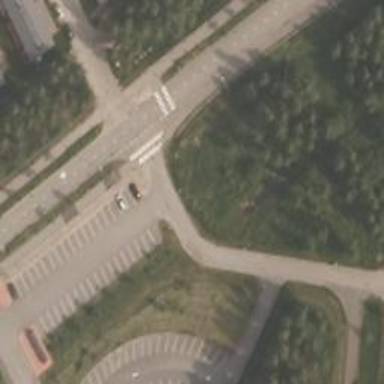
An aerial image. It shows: Road with "give way" sign.